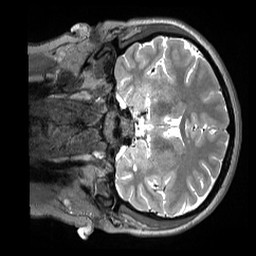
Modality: T2w
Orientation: coronal
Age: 21
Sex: female
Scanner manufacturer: siemens
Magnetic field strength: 3 T
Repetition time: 3.2 s
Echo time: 0.408 s